Question: I'm the beginner of IOS development.
I try to use the Storyboard to produced a UITableView, But when I run this App, it appear the "Program received signal: 'the SIGKILL' ".
I built a table using Storyboard (without ARC), but there is a problem during the runtime .
Here given in the code:
---
'''
#import "MainTableViewController.h"
@interface MainTableViewController ()
@property (strong, nonatomic) NSMutableArray *myArray;
@end
@implementation MainTableViewController
@synthesize myArray;
- (id)initWithStyle:(UITableViewStyle)style
{
self = [super initWithStyle:style];
if (self) {
// Custom initialization
}
return self;
}
- (void)didReceiveMemoryWarning
{
[super didReceiveMemoryWarning];
}
#pragma mark - View lifecycle
- (void)viewDidLoad
{
[super viewDidLoad];
myArray = [NSMutableArray arrayWithObjects:@"apple",@"orange",@"bananas", nil];
}
- (void)viewDidUnload
{
[super viewDidUnload];
self.myArray = nil;
}
- (void)viewWillAppear:(BOOL)animated
{
[super viewWillAppear:animated];
}
- (void)viewDidAppear:(BOOL)animated
{
[super viewDidAppear:animated];
}
- (void)viewWillDisappear:(BOOL)animated
{
[super viewWillDisappear:animated];
}
- (void)viewDidDisappear:(BOOL)animated
{
[super viewDidDisappear:animated];
}
- (BOOL)shouldAutorotateToInterfaceOrientation:(UIInterfaceOrientation)interfaceOrientation
{
// Return YES for supported orientations
return (interfaceOrientation == UIInterfaceOrientationPortrait);
}
#pragma mark - Table view data source
- (NSInteger)numberOfSectionsInTableView:(UITableView *)tableView
{
return 1;
}
- (NSInteger)tableView:(UITableView *)tableView numberOfRowsInSection:(NSInteger)section
{
return [myArray count];
}
- (UITableViewCell *)tableView:(UITableView *)tableView cellForRowAtIndexPath:(NSIndexPath *)indexPath
{
static NSString *CellIdentifier = @"Cell";
UITableViewCell *cell = [tableView dequeueReusableCellWithIdentifier:CellIdentifier];
if (cell == nil) {
cell = [[[UITableViewCell alloc] initWithStyle:UITableViewCellStyleDefault reuseIdentifier:CellIdentifier] autorelease];
}
cell.textLabel.text = [myArray objectAtIndex:indexPath.row]; // Zhe Er Chu Xian Yi Chang Program received signal: "SIGKILL"
return cell;
}
#pragma mark - Table view delegate
- (void)tableView:(UITableView *)tableView didSelectRowAtIndexPath:(NSIndexPath *)indexPath
{ }
@end
'''
---

I moving up and down on the screen, and then occurs this runtime error.
I enabled the Zombie function. I found the "myArray" is NSZombie Objects,
And then the debug continue,
and I found another error "EXC_BAD_ACCESS" at the same line.
cell.textLabel.text = [myArray objectAtIndex: indexPath.row];
The myArray still is a zombie object.
How do you solve it?
Thank you! !
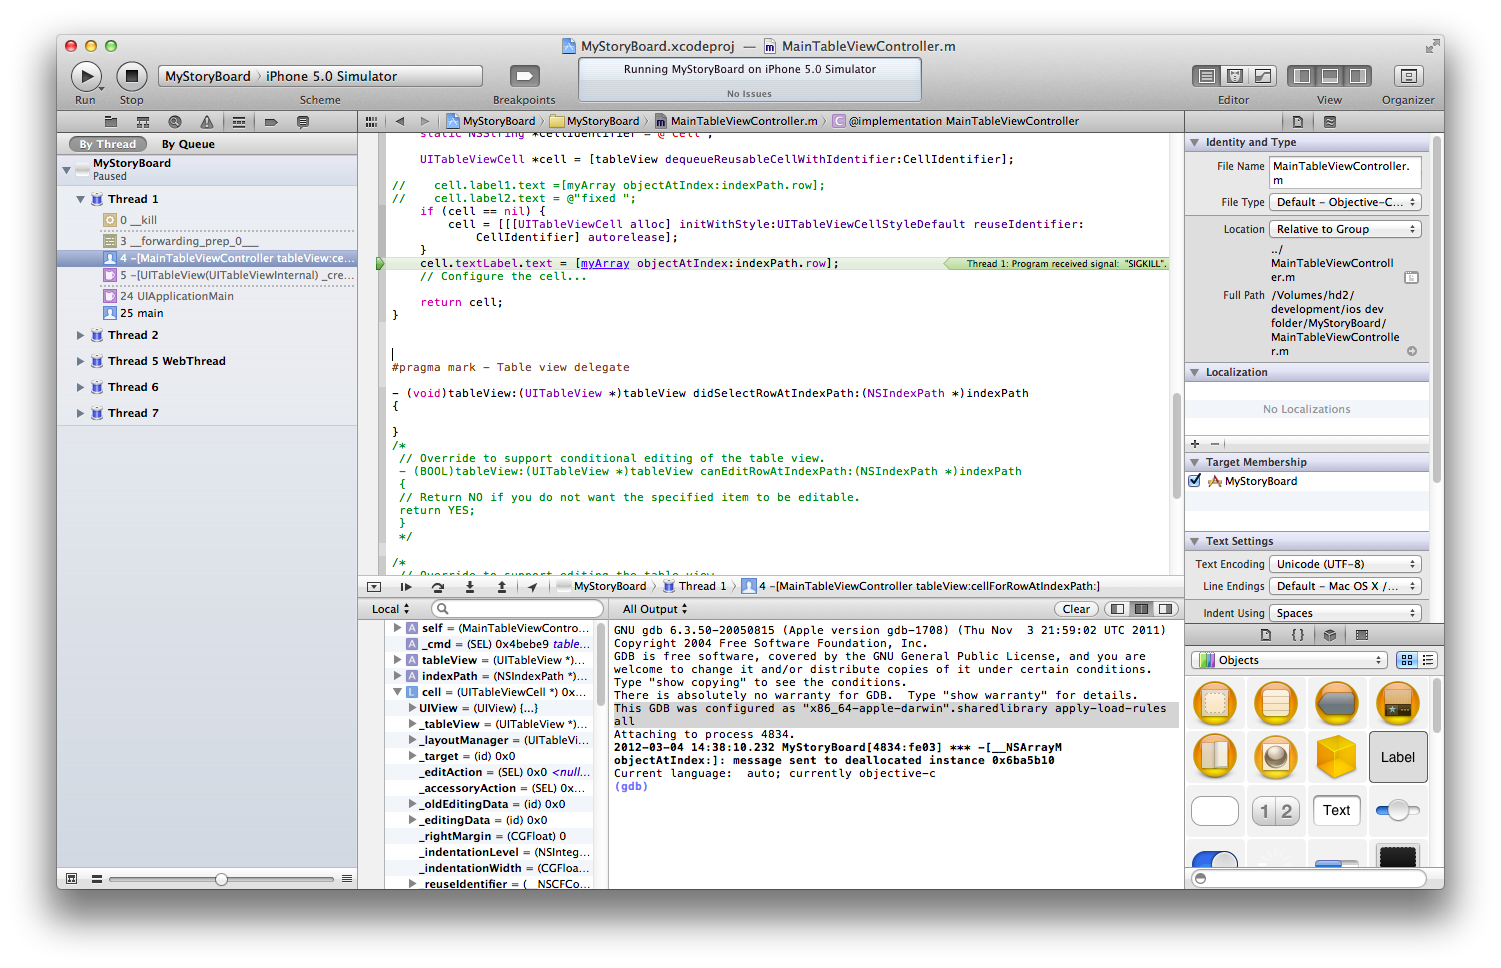
Answer: You have created 'myArray' using the 'arrayWithObjects:' method. This method returns an object that you do not own. Since you don't own it, the object might be deallocated (turn into a zombie) the next time the program goes through its run loop. In fact, that is exactly what is happening.
If you want the object to stay around, you have to become an owner of it. You do that by retaining it. There are three ways you can retain it. You can explicitly send it a 'retain' message:
'''
myArray = [[NSMutableArray arrayWithObjects:@"apple",@"orange",@"bananas", nil] retain];
'''
or you can use the property setter method:
'''
[self setMyArray:[NSMutableArray arrayWithObjects:@"apple",@"orange",@"bananas", nil]];
'''
You can use dot-syntax, which uses the property setter method "under the covers":
'''
self.myArray = [NSMutableArray arrayWithObjects:@"apple",@"orange",@"bananas", nil];
'''
The property setter method (generated by the compiler) automatically retains the object.
You put the reference directly into your instance variable instead of using the setter method. It is easy to make this mistake. The compiler can help you catch this mistake if you synthesize your property differently:
'''
@synthesize myArray = _myArray;
'''
If you do that, the property is stored in an instance variable named '_myArray', instead of an instance variable named 'myArray'. So you have to explicitly use the '_' in front of the name to access the instance variable directly:
'''
// COMPILE-TIME ERROR!
myArray = [NSMutableArray arrayWithObjects:@"apple",@"orange",@"bananas", nil];
// Compiles ok
_myArray = [[NSMutableArray arrayWithObjects:@"apple",@"orange",@"bananas", nil] retain];
// Also compiles ok
self.myArray = [NSMutableArray arrayWithObjects:@"apple",@"orange",@"bananas", nil];
'''
If you use the '_' prefix on all of your instance variables, then you know that whenever you are setting something that starts with an '_', you need to worry about retaining the new value and releasing the old value.
The way you can retain the object, and the best, is to turn on ARC (Automatic Reference Counting) for your project. Then you don't have to worry about retaining and releasing objects. The compiler will automatically retain and release the object at the right times, even if you use the instance variable directly.
If you decide to use ARC, then you to study <URL>, until you understand the rules.